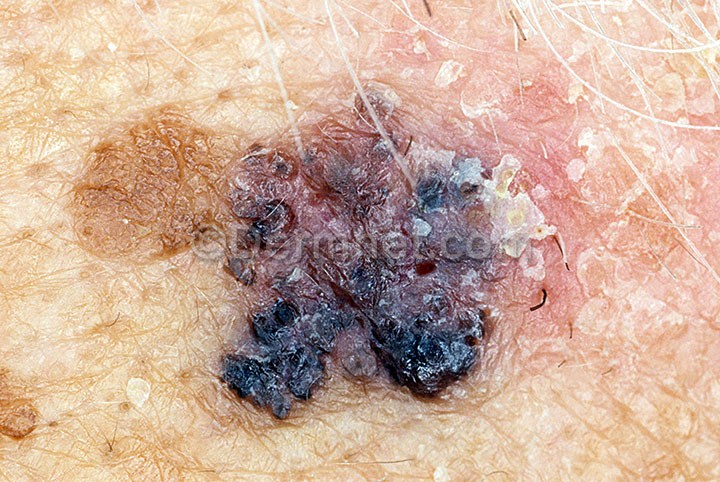
Disease: Actinic Keratosis Basal Cell Carcinoma and other Malignant Lesions